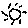
Label: sun